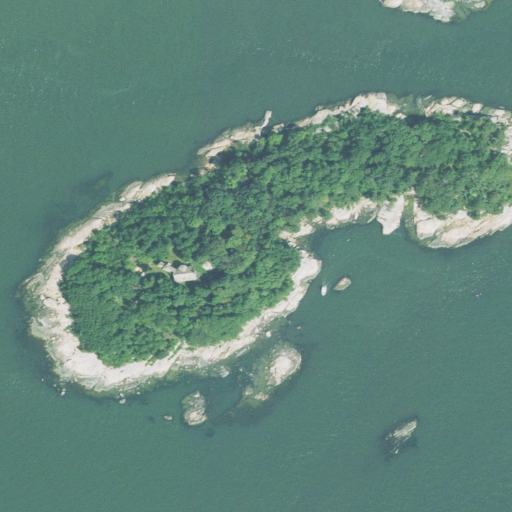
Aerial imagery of island in Connecticut named Horse Island containing open water, herbaceous wetlands, deciduous forest, barren land, evergreen forest, and open development